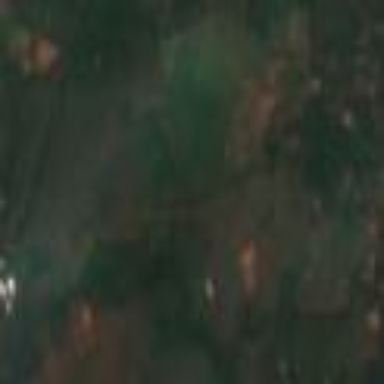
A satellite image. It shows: Rubber tree orchard with mature trees.